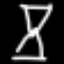
Label: hourglass